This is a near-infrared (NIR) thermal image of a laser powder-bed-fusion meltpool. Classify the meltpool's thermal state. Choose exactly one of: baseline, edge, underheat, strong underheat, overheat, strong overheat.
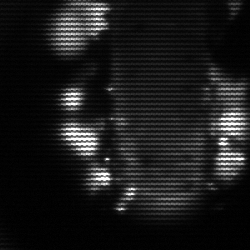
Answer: strong underheat